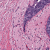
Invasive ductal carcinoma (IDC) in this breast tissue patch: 0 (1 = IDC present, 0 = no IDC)